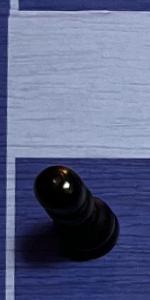
Label: Pawn_Black